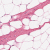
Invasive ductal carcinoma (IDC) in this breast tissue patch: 0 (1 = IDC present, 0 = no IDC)